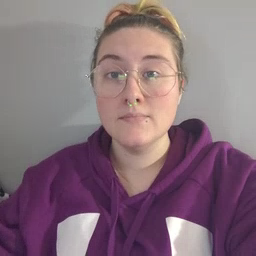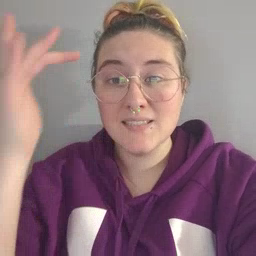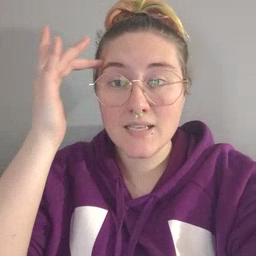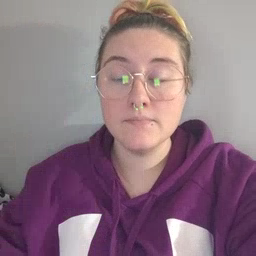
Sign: sick